Field crop: tomato
Growth stage: 1
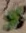
Species: solanum